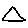
Label: triangle